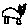
Label: cat